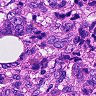
Metastatic tissue present: yes